Interaction volume radius: 5 \u00c5
Interaction volume height: 20 \u00c5
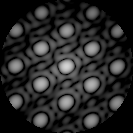
Disorder parameter: 0.07834